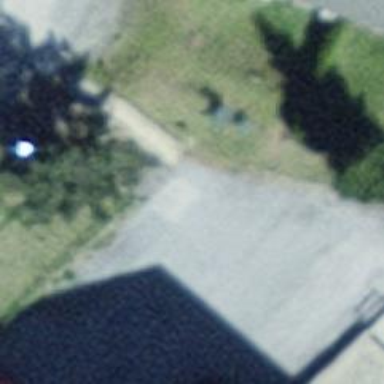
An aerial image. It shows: Set of concrete steps.